Question: I am new to Matlab and to Image Processing as well. I am working on separating background and foreground in images like this

I have hundreds of images like this, found <URL>: the red layer is always less than 150 and the green and blue layers are greater than 150 where the background is.
so if my RGB image is 'I' and my 'r','g' and 'b' layers are
'''
redMatrix = I(:,:,1);
greenMatrix = I(:,:,2);
blueMatrix = I(:,:,3);
'''
by finding coordinates where in red, green and blue the values are greater or less than 150 I can get the coordinates of the background like
'''
[r1 c1] = find(redMatrix < 150);
[r2 c2] = find(greenMatrix > 150);
[r3 c3] = find(blueMatrix > 150);
'''
now I get coordinates of thousands of pixels in 'r1,c1,r2,c2,r3 and c3'.
1. How to find common values, like the coordinates of the pixels where red is less than 150 and green and blue are greater than 150? I have to iterate every coordinate of r1 and c1 and check if they occur in r2 c2 and r3 c3 to check it is a common point. but that would be very expensive. Can this be achieved without a loop ?
2. If somehow I came up with common points like [commonR commonC] and commonR and commonC are both of order 5000 X 1, so to access this background pixel of Image I, I have to access first commonR then commonC and then access image I like I(commonR(i,1),commonC(i,1))
that is expensive too. So again my question is can this be done without loop.
Any help would be appreciated.
Just elaborating his/her answer
I used
'''
mask = I(:,:,1) < 150 & I(:,:,2) > 150 & I(:,:,3) > 150;
'''
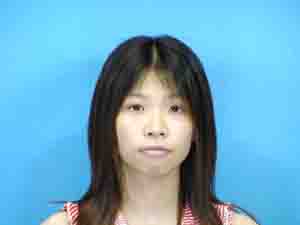
Answer: Your approach seems basic but decent. Since for this particular image the background is composed of mainly blue so you be crude and do:
'''
mask = img(:,:,3) > 150;
'''
This will set those pixels which evaluate to true for > 150 to 0 and false to 1. You will have a black and white image though.
'''
imshow(mask);
'''
To add colour back
'''
mask3d(:,:,1) = mask;
mask3d(:,:,2) = mask;
mask3d(:,:,3) = mask;
img(mask3d) = 255;
imshow(img);
'''
Should give you the colour image of face hopefully, with a pure white background. All this requires some trial and error.